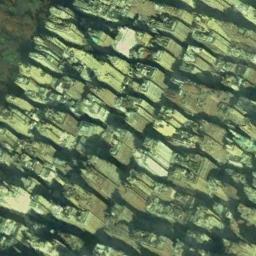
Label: commercial_area